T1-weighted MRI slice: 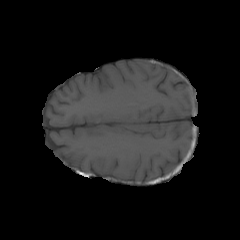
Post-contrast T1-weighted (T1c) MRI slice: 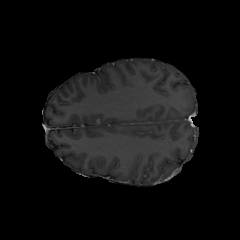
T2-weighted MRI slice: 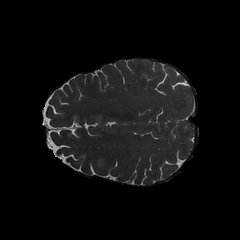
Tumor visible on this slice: no